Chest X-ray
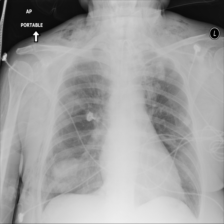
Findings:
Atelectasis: negative
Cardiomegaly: negative
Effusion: negative
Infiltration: negative
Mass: negative
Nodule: negative
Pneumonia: negative
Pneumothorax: negative
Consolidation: negative
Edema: negative
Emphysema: negative
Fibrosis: negative
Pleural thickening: negative
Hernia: negative